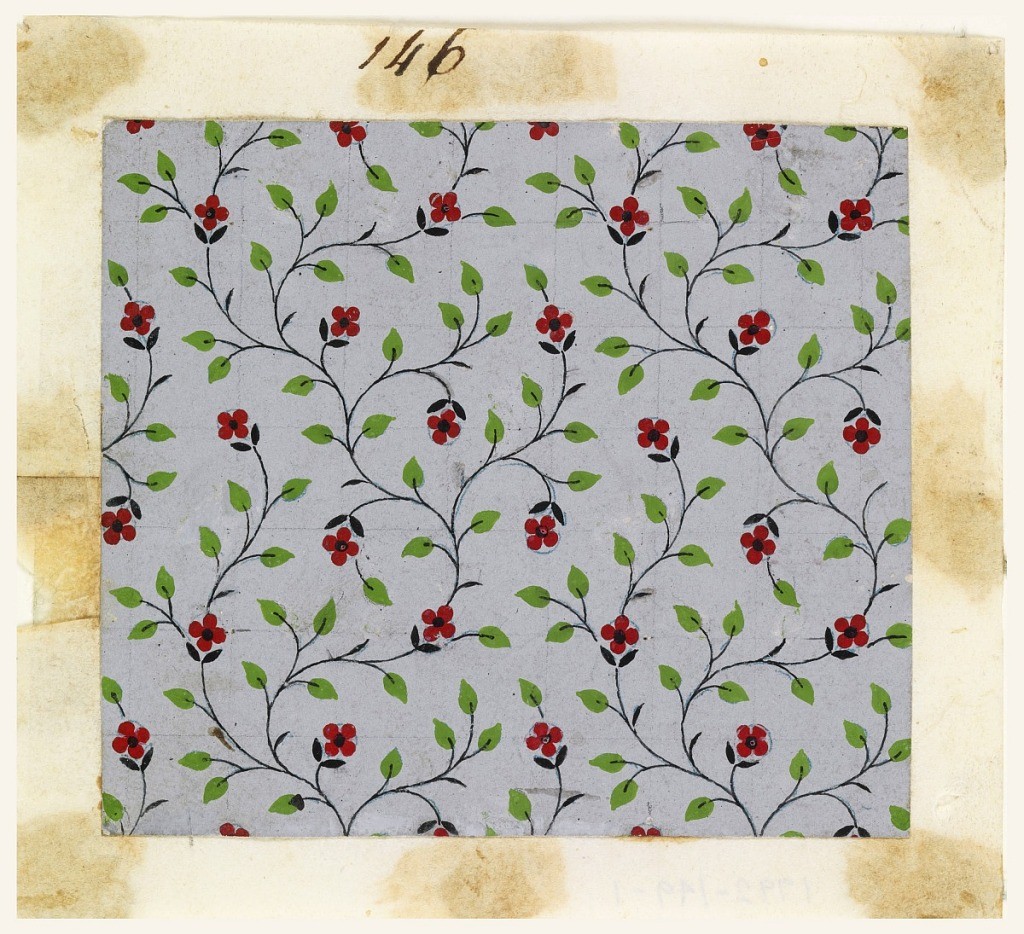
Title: Design for Textile or Wallpaper
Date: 1810–20
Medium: Brush and watercolor, gouache, pen and blue ink on paper mounted on cream wove paper
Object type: Drawing
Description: Design for textile or wallpaper with flowering vine pattern.